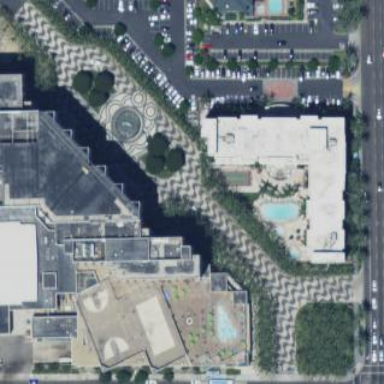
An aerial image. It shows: Hotel building.